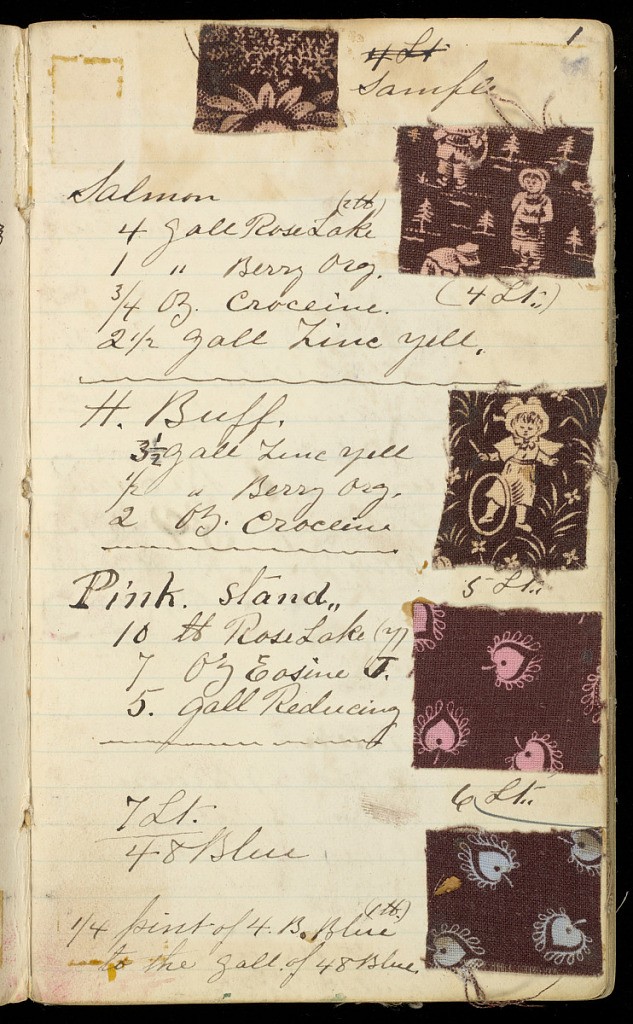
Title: Pigment. Colors, 1883 & 4
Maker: Old Pacific Print Works, Lawrence, MA, USA
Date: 1883–84
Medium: paper and printed cotton textiles samples
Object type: Printer's sample book
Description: Small brown paper-bound book with a variety of textile patterns. Patterns include children playing, small flowers, flower buds, plaids, dots, stripes, and meandering ribbons. Mostly synthetic dyes. Contains 179 samples.